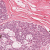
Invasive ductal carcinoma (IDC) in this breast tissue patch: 0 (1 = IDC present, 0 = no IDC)